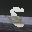
Label: 5